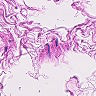
Metastatic tissue present: no